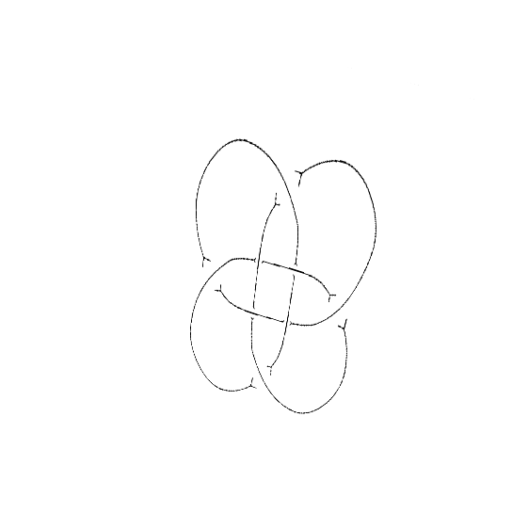
Crossing number: 8